Fundus camera: zeiss
Shooting center: fovea
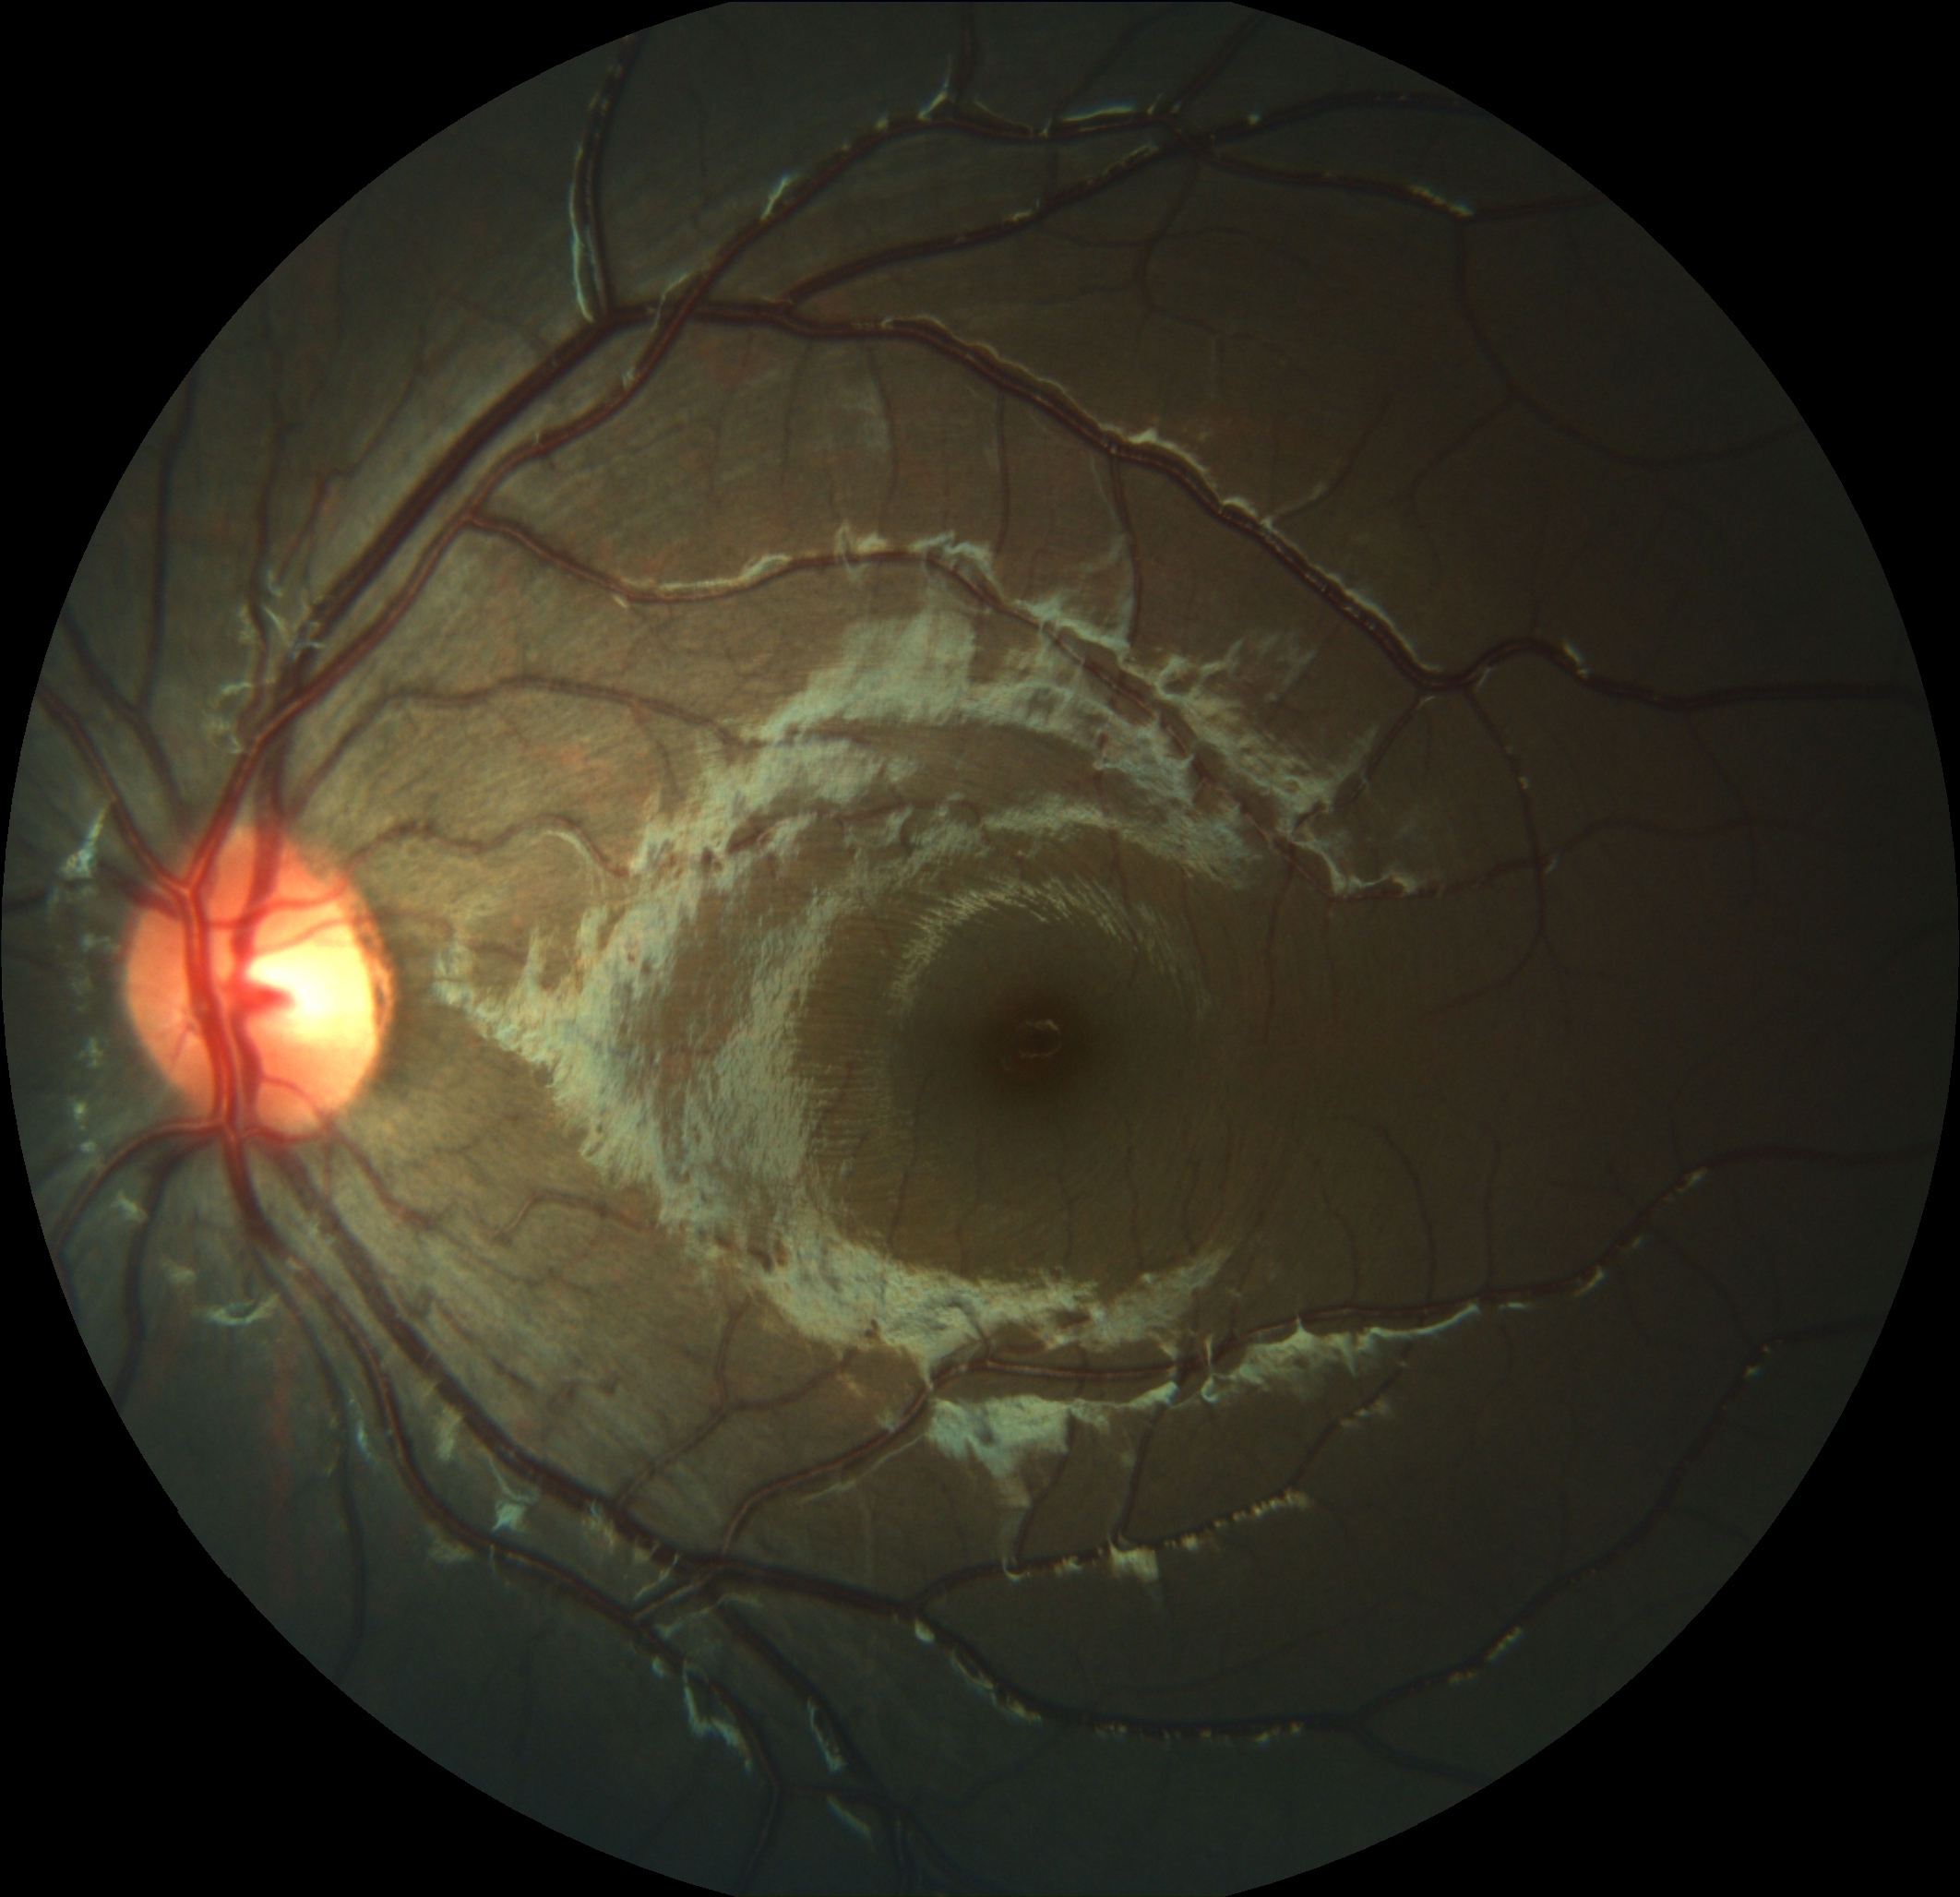
Pathologic myopia: no
Patchy retinal atrophy: absent
Retinal detachment: absent